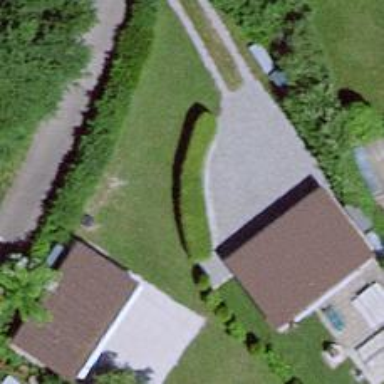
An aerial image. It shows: Hedge acting as barrier.